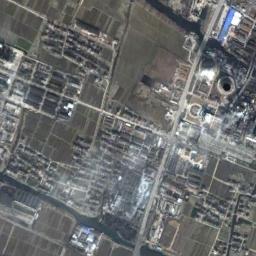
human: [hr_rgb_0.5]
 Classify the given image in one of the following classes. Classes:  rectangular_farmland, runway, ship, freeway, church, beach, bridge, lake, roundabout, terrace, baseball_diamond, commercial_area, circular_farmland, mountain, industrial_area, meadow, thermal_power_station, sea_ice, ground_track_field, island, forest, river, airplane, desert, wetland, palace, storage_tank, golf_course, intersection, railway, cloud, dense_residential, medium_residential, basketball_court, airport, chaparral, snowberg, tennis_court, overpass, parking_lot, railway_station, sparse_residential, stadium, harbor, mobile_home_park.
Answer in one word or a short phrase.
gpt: thermal_power_station